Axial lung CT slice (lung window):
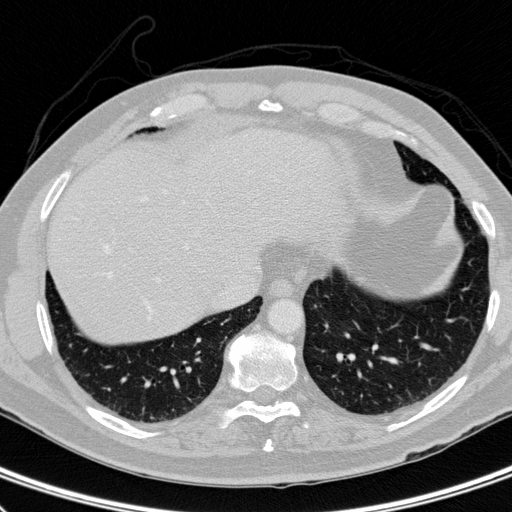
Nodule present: no